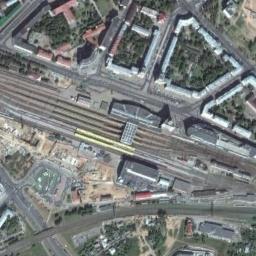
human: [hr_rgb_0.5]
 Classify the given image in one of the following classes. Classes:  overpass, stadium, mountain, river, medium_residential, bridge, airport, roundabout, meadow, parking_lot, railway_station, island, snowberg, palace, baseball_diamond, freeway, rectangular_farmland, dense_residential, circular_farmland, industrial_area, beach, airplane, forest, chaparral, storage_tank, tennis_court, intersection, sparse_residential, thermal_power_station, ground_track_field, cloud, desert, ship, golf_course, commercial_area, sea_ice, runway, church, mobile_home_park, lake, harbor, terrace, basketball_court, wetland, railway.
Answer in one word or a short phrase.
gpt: railway_station